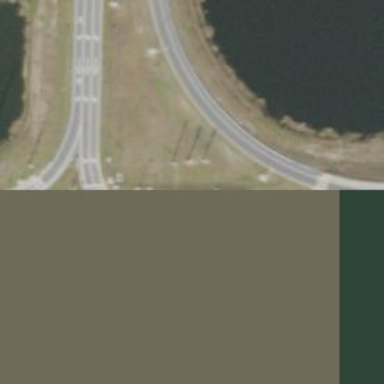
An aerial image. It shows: Secondary link road.